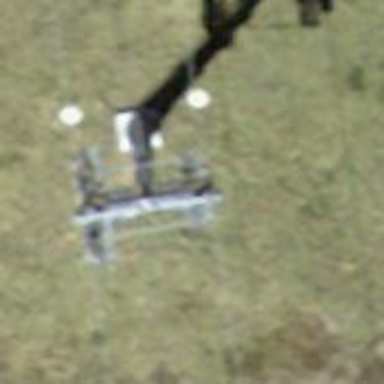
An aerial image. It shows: Pylon used for aerialway.